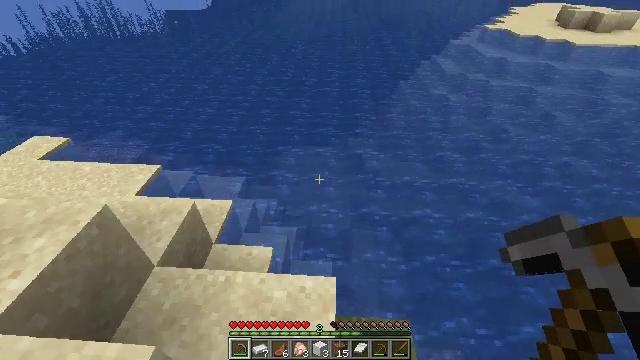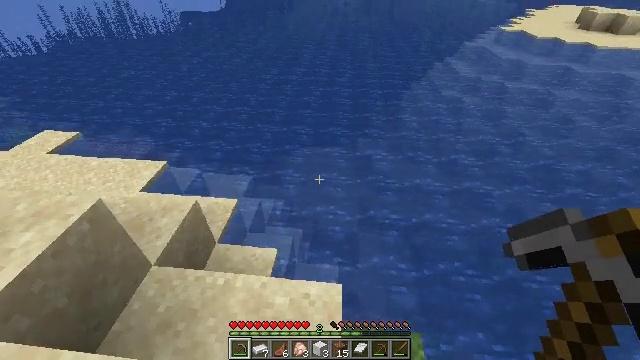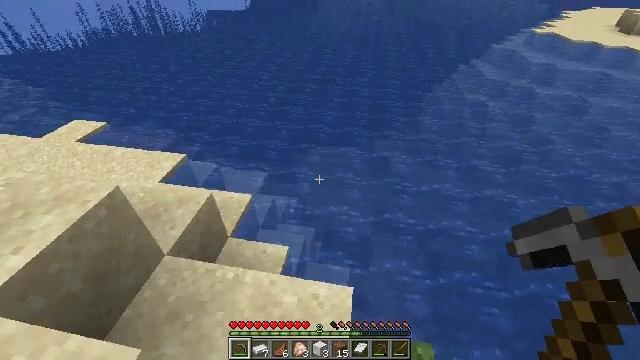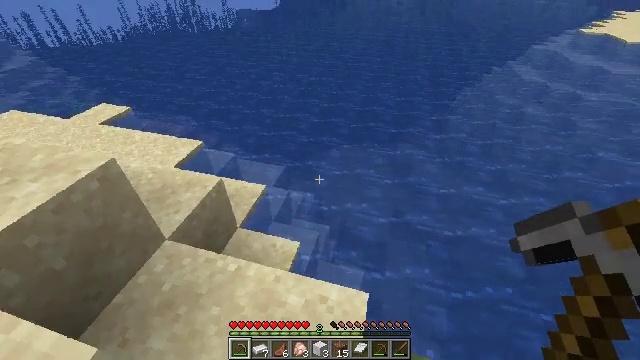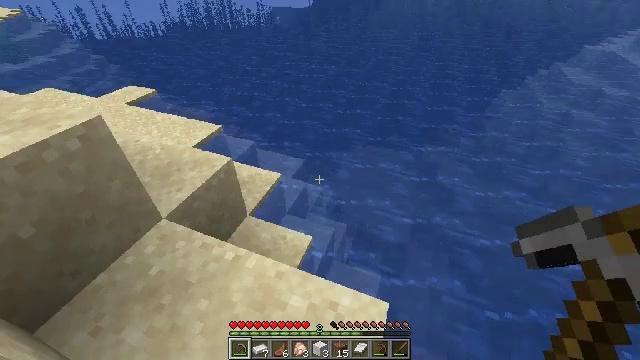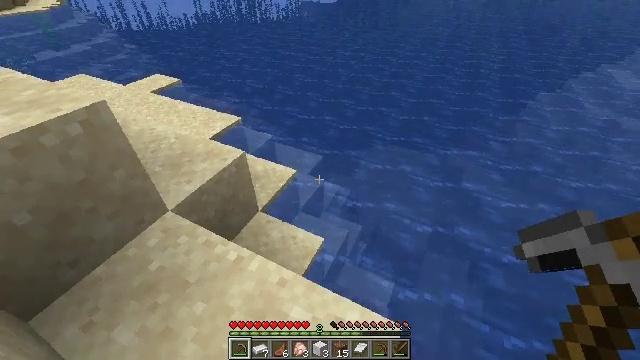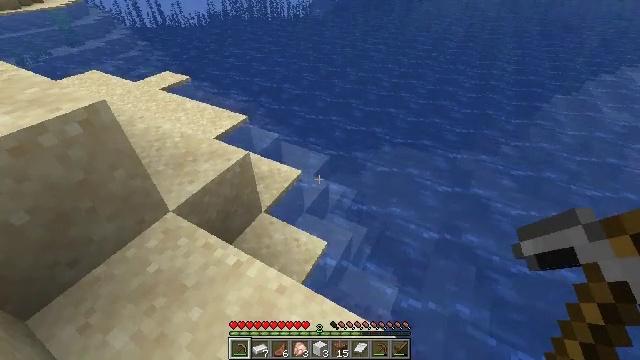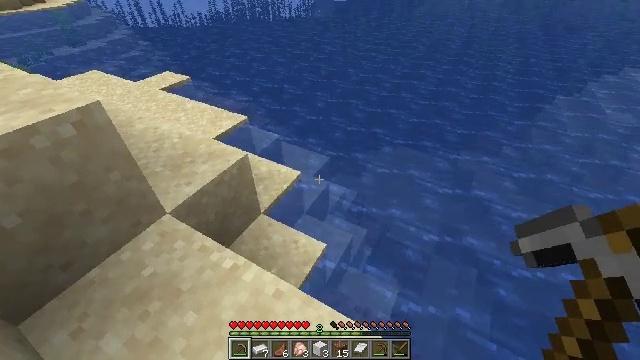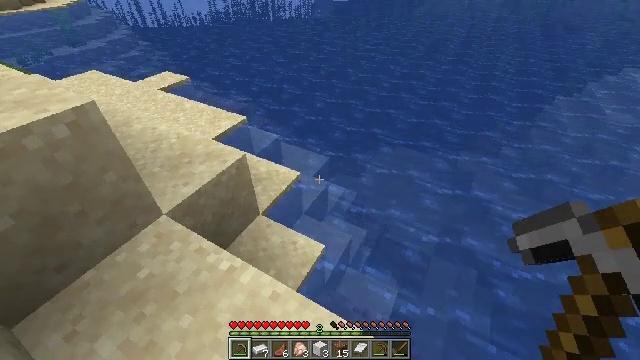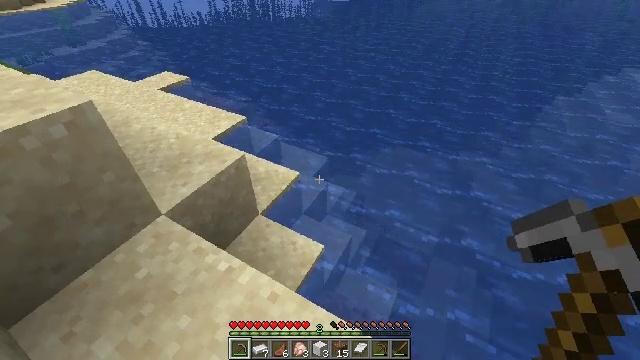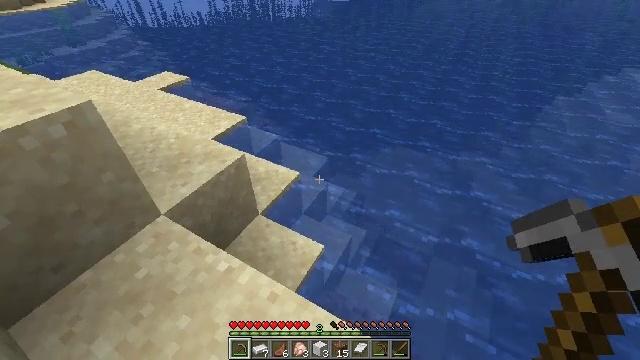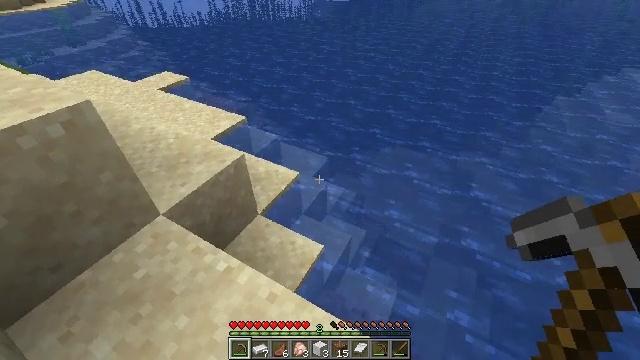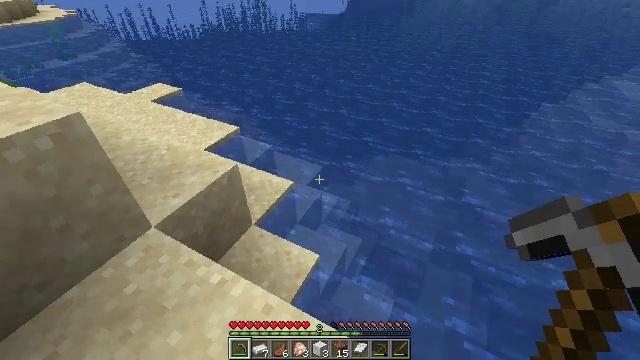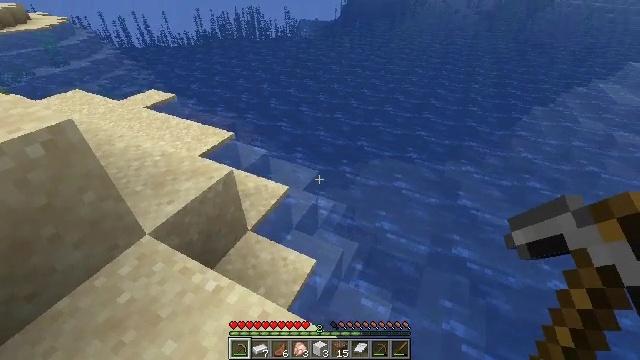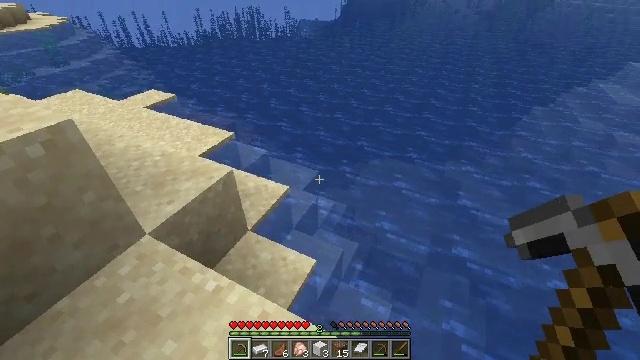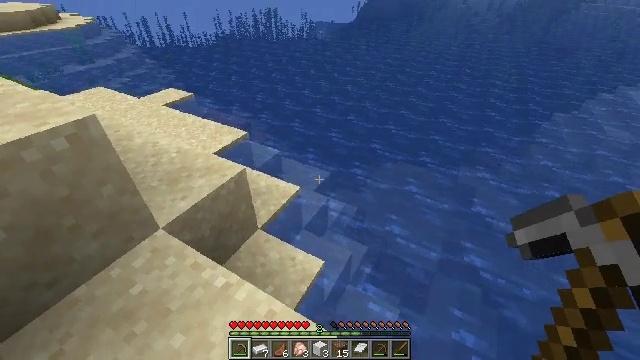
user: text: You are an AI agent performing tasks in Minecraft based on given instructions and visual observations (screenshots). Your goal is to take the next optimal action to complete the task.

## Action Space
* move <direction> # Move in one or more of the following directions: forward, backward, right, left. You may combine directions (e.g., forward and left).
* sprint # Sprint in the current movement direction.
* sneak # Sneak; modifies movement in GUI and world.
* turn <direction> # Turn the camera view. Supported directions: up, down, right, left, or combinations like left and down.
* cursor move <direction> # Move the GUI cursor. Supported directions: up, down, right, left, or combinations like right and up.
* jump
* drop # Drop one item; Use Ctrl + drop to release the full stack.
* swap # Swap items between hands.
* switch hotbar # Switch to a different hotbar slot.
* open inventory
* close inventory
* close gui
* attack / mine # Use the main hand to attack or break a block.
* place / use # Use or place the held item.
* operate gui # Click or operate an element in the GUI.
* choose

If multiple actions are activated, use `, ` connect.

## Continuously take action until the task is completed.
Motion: motion action
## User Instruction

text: Break the chest to retrieve items inside.
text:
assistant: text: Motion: move forward, turn left
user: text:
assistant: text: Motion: move forward, turn left
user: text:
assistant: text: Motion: move forward, turn left
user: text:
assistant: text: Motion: turn left
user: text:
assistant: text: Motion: turn left
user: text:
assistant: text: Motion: turn left
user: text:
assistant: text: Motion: no_op
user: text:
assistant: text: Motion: no_op
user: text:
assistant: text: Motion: no_op
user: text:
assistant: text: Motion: no_op
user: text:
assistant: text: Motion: no_op
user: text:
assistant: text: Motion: turn right and up
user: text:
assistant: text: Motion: turn right and up
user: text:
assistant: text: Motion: no_op
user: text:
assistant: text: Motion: turn left
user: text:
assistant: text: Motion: turn left
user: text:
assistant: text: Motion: no_op
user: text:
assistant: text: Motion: no_op
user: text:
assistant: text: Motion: no_op
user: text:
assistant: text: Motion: open inventory
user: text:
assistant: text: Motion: open inventory
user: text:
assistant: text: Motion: open inventory
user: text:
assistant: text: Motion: no_op
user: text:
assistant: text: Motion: no_op
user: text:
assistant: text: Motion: no_op
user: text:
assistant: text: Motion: no_op
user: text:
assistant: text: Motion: no_op
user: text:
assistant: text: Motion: no_op
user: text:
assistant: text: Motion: no_op
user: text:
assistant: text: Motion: no_op